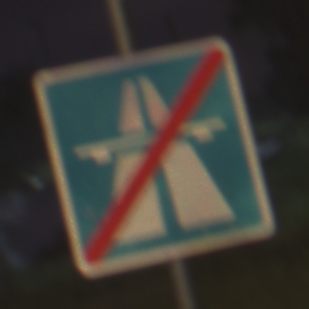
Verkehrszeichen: EndeAutbahn
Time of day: Night
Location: Outdoor (Suburban)
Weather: PartlyCloudy
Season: NotSpecified
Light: Artificial